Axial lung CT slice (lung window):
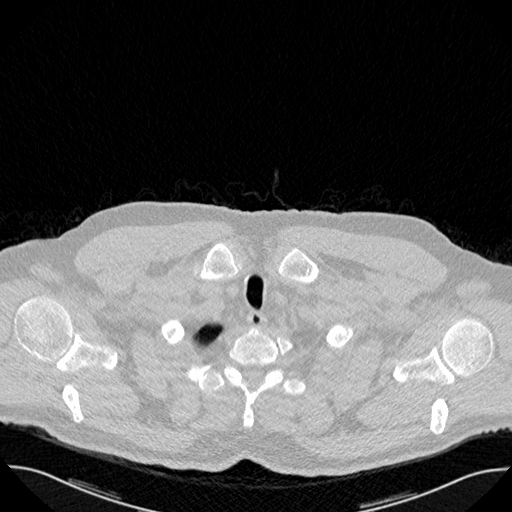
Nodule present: no